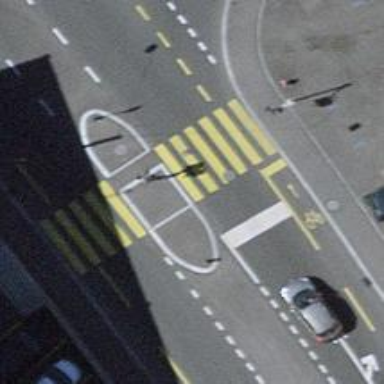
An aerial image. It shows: Footway located on traffic island.